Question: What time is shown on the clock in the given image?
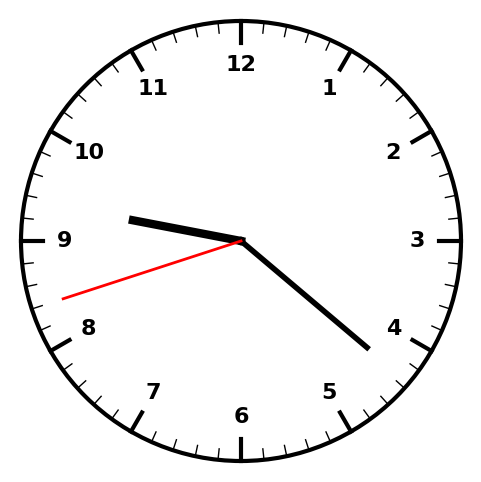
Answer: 09:21:42